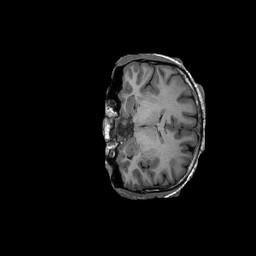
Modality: T1w
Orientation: coronal
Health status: ill
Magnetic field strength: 3 T